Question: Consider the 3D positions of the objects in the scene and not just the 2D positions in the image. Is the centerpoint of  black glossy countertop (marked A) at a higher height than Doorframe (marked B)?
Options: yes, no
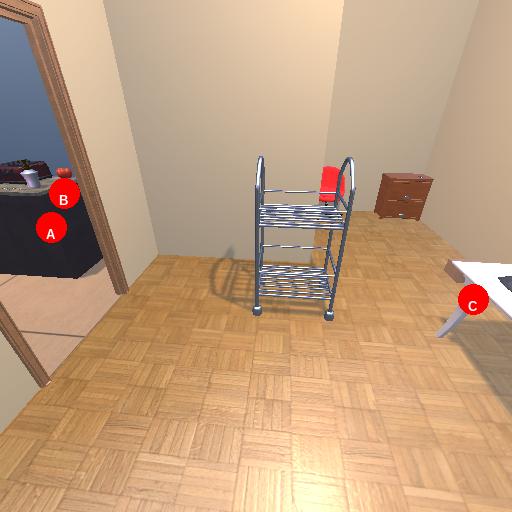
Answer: yes